Question: I've been trying to build a simple reporting and printing system in WPF in .NET 4 and after countless hours of trawling SO and various online tutorials I have the following (simplified) setup that is supposed to take a flowdocument containing the report template, add a data source as datacontext, put it through pagination and end up with something that can be displayed/printed.
The report is laid out in a flowdocument in a separate content file (DefaultReport.xaml):
'''
<FlowDocument xmlns="http://schemas.microsoft.com/winfx/2006/xaml/presentation"
xmlns:x="http://schemas.microsoft.com/winfx/2006/xaml">
<Paragraph FontFamily="Arial">
<Run Text="1"/>
<Run Text="{Binding Path=MyText}"/>
<Run Text="3"/>
</Paragraph>
</FlowDocument>
'''
The datacontext is a simple object:
'''
private class MyDataContext {
public string MyText { get; set; }
}
'''
This is loaded and put together like so:
'''
using (var stream = File.OpenRead("DefaultReport.xaml")) {
FlowDocument document = (FlowDocument)XamlReader.Load(stream);
document.DataContext = new MyDataContext { MyText = "2" };
flowReader.Document = document;
XpsDocument xpsDoc = LoadAsXPS(((IDocumentPaginatorSource)document).DocumentPaginator);
fixedReader.Document = xpsDoc.GetFixedDocumentSequence();
xpsDoc.Close();
}
'''
LoadAsXPS turns the flowdocument to a XpsDocument like so:
'''
public XpsDocument LoadAsXPS(DocumentPaginator paginator) {
MemoryStream stream = new MemoryStream();
Package docPackage = Package.Open(stream, FileMode.Create, FileAccess.ReadWrite);
Uri uri = new Uri(@"memorystream://myXps.xps");
PackageStore.AddPackage(uri, docPackage);
XpsDocument xpsDoc = new XpsDocument(docPackage);
xpsDoc.Uri = uri;
XpsDocument.CreateXpsDocumentWriter(xpsDoc).Write(paginator);
return xpsDoc;
}
'''
flowReader and fixedReader output the results of the whole operation and are defined in xaml as
'''
<FlowDocumentReader Name="flowReader" />
<DocumentViewer Margin="0,10,0,0" Name="fixedReader" />
'''
The end result is the following:

The upper half is the FlowDocumentReader I'm using for debugging. Everything works fine here.
The lower half is the DocumentViewer containing my paginated document and is what I need to get working properly.
How can I preserve binding data through the pagination process?
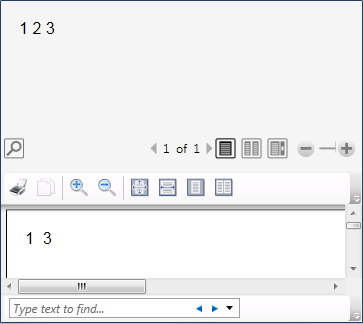
Answer: I figured it out 10 minutes after setting a bounty. Figures.
Apparently the dispatcher needs a little push to get things going after assigning the flowdocument datacontext:
'''
this.Dispatcher.Invoke(DispatcherPriority.SystemIdle, new Action(() => { }));
'''